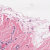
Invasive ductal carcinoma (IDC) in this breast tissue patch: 0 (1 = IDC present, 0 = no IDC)